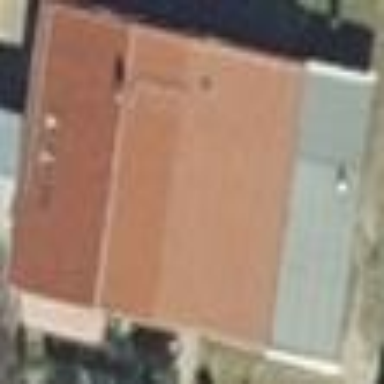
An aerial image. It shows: Grey house with flat roof.